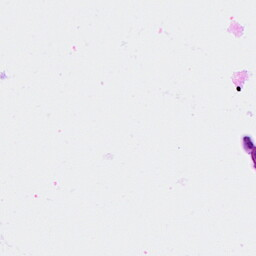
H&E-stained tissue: Breast